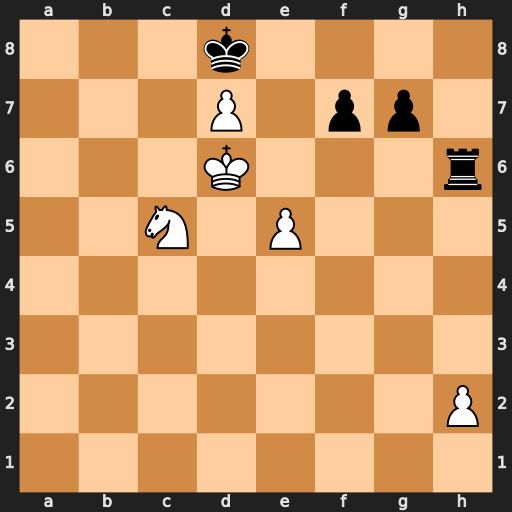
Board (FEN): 3k4/3P1pp1/3K3r/2N1P3/8/8/7P/8
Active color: w
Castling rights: -
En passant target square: -
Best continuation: e6 Rxe6+ Nxe6+ fxe6 Kxe6